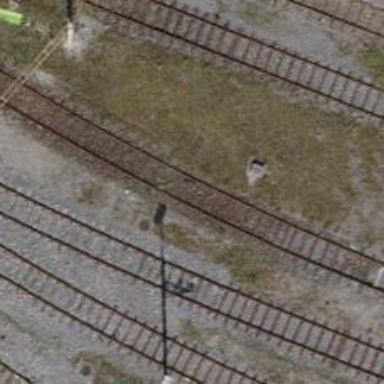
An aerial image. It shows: Railway yard with one track.